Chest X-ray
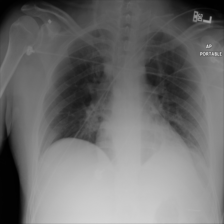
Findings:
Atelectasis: positive
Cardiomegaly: positive
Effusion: negative
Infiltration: negative
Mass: negative
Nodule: negative
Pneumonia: negative
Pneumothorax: negative
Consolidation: negative
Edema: negative
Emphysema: negative
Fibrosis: negative
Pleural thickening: negative
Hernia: negative